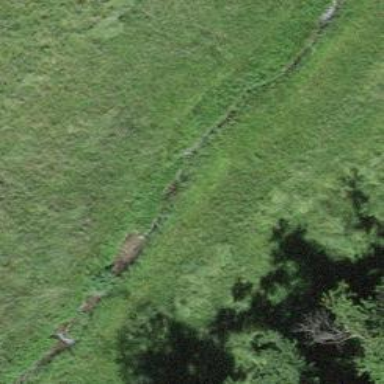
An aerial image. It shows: Drain that serves as waterway.